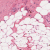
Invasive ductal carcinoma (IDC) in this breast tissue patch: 0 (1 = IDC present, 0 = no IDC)